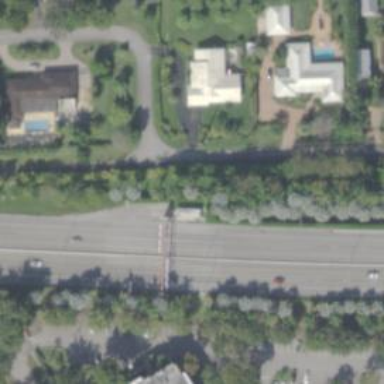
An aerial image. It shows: Toll gantry on the road.